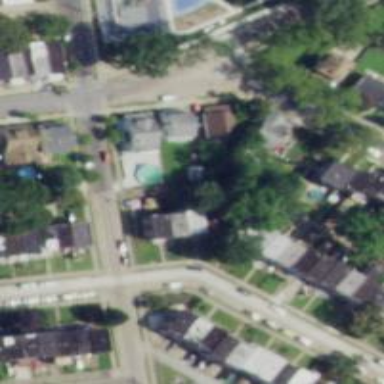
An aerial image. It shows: Alley classified as service road.